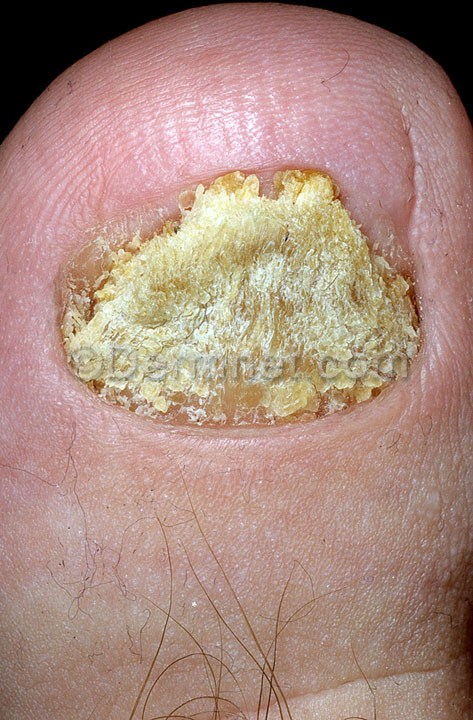
Disease: Nail Fungus and other Nail Disease